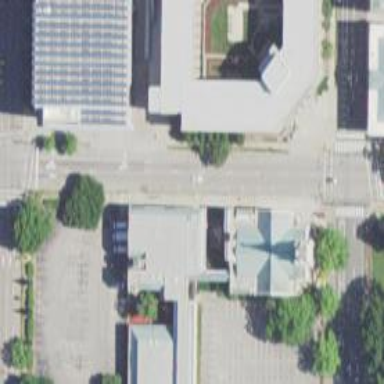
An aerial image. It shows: Commercial building that looks like church.